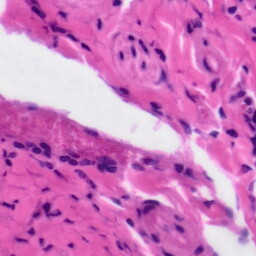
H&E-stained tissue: Tonsil